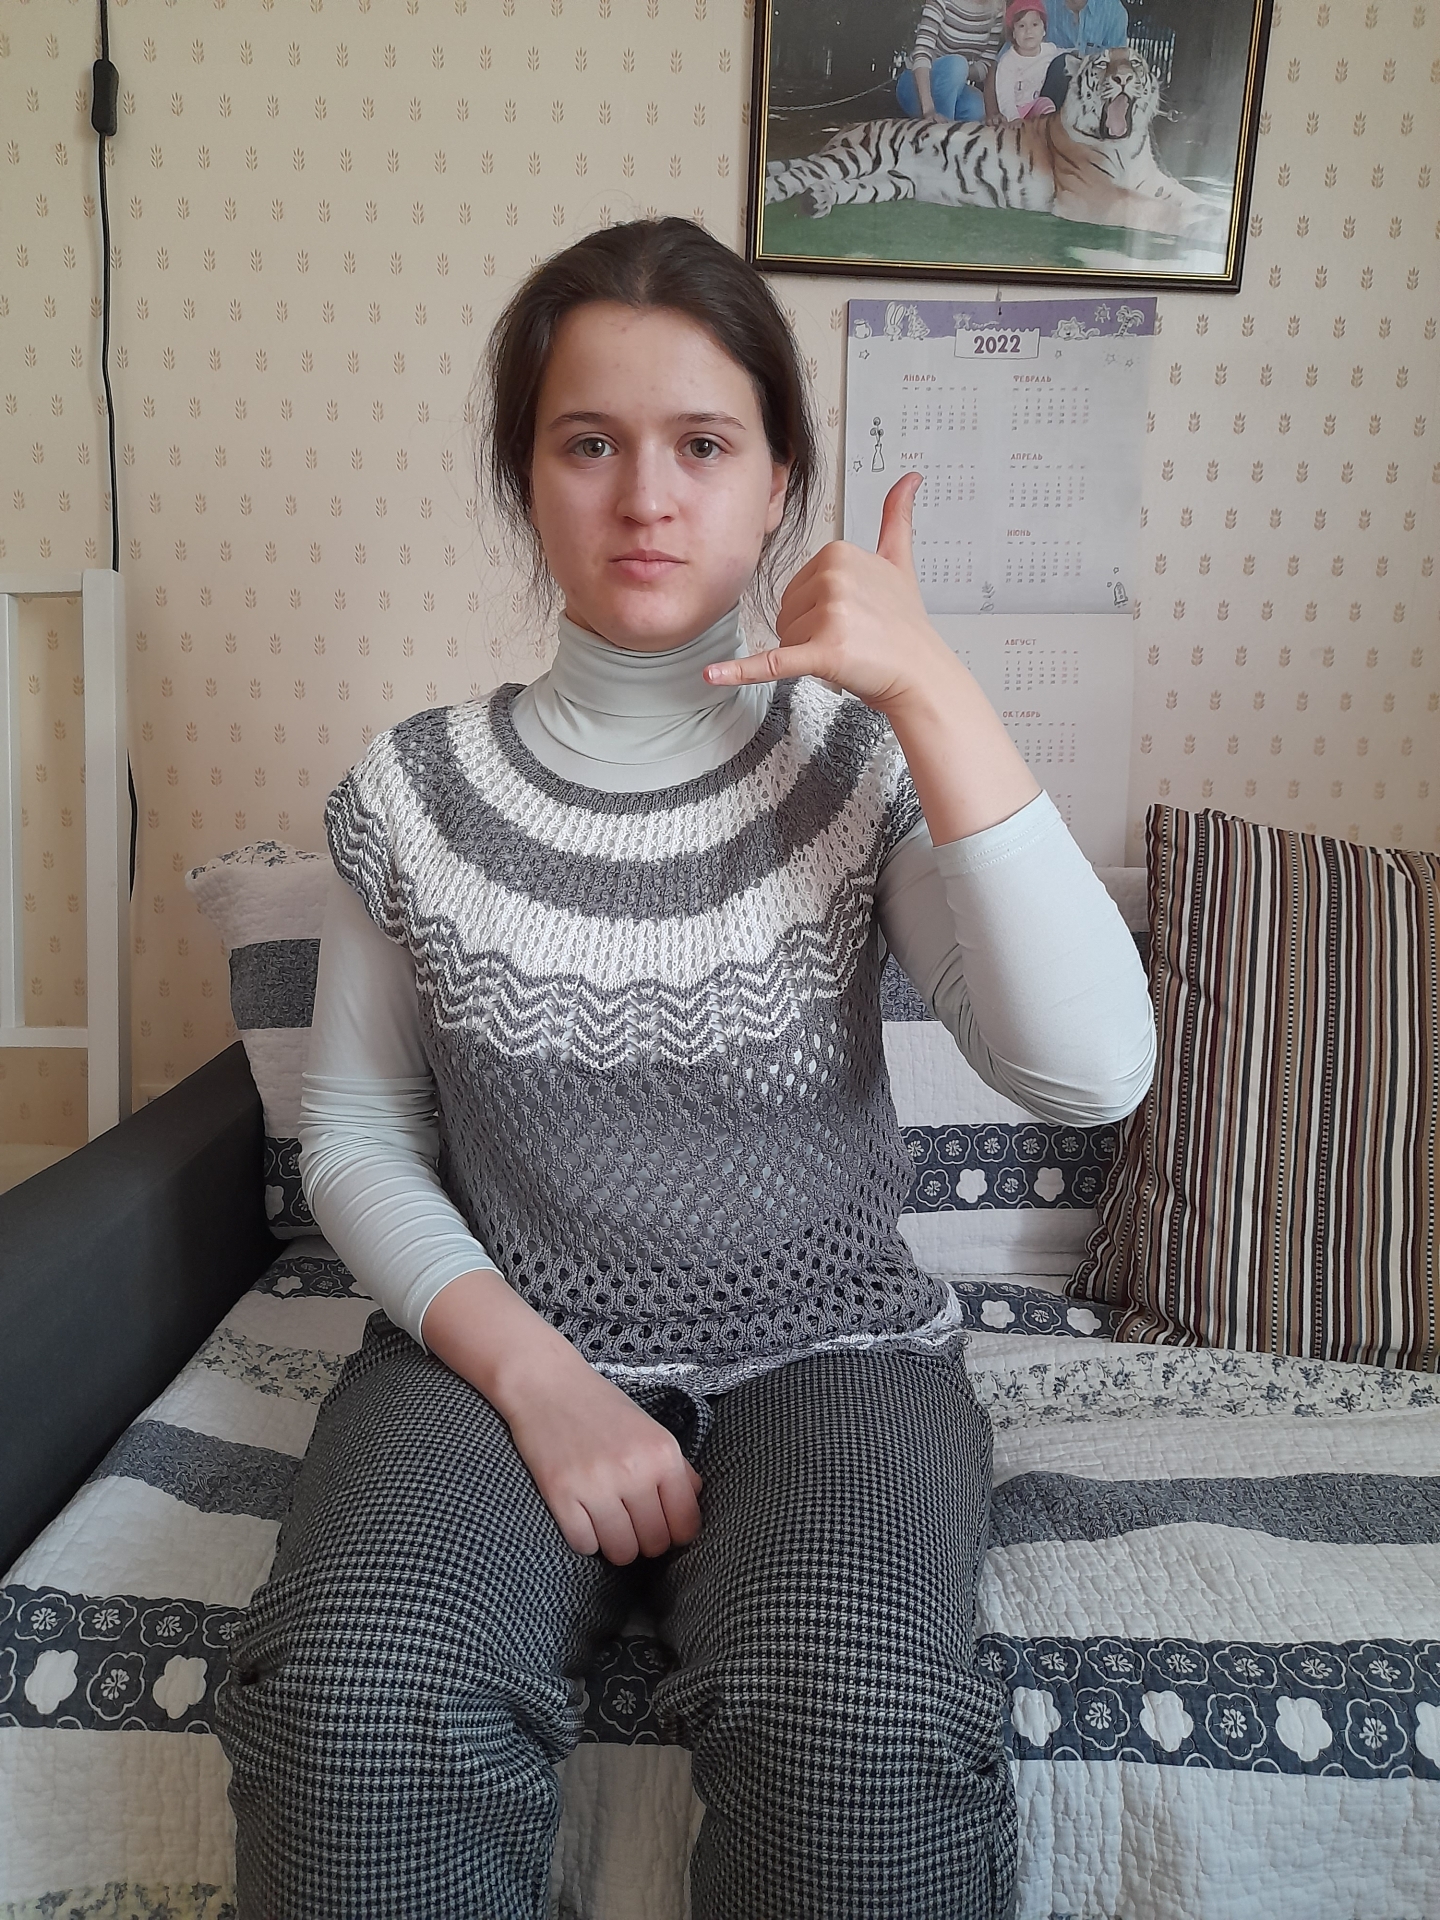
Label: clear